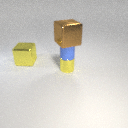
small yellow metal cylinder below small blue rubber cylinder